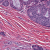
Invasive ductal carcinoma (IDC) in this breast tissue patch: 1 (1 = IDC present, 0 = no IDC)